Interaction volume radius: 5 \u00c5
Interaction volume height: 15 \u00c5
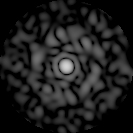
Disorder parameter: 0.7889